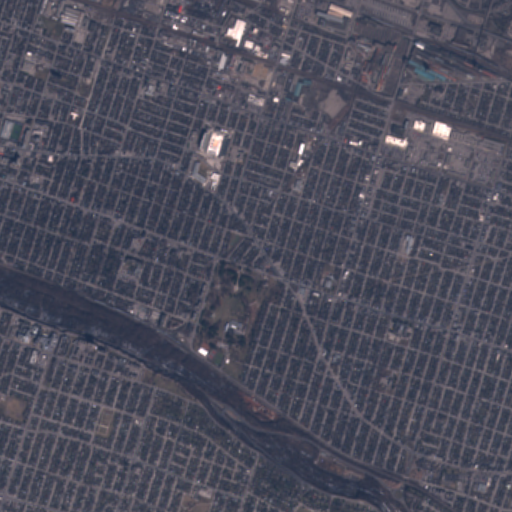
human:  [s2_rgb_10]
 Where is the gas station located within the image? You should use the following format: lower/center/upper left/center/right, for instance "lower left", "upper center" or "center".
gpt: The gas station is located in the lower left of the image.
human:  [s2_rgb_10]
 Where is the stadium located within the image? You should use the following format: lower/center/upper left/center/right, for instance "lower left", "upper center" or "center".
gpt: The stadium is located in the upper center of the image.
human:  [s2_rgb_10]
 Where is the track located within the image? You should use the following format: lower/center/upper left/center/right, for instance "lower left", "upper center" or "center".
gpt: The track is located in the upper left of the image.
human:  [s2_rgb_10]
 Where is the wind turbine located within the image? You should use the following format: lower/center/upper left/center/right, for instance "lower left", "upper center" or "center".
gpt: The wind turbine is located in the upper left of the image.
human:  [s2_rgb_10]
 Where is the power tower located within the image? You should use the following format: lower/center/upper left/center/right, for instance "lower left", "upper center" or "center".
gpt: There is no power tower in the image.